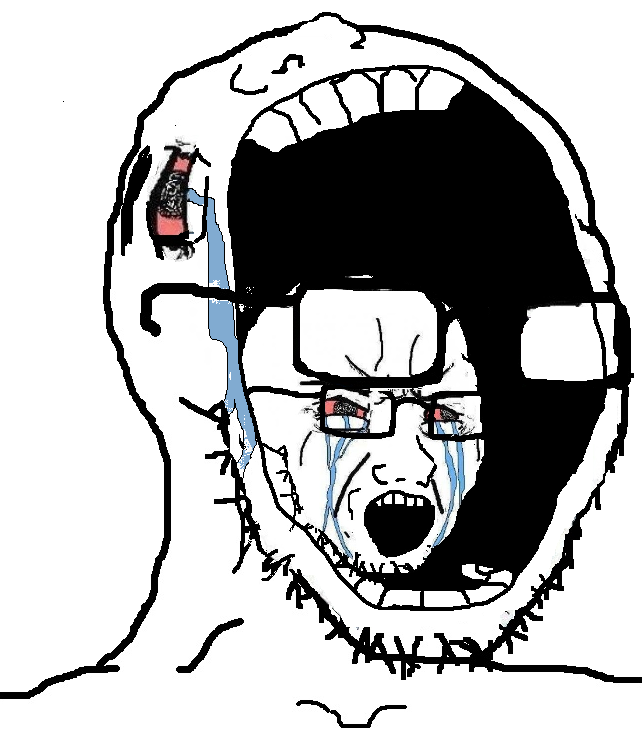
Label: 5_Soyjak